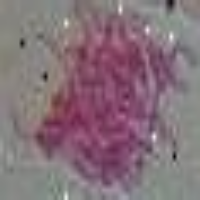
Label: prophase